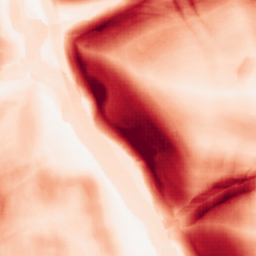
Category: morphological
Decomposition family: morphological_gradient
Decomposition parameters: size: 15
shape: square
Upsampling method: sinc_hamming
Upsampling parameters: scale: 8
kernel_size: 16
Upsampling scale: 8